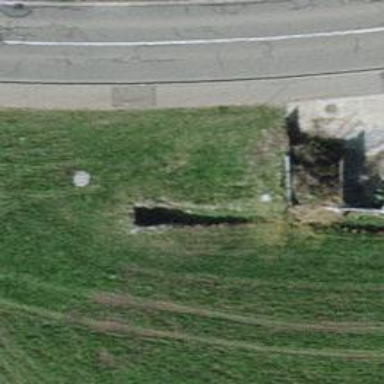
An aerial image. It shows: Culvert tunnel under ditch.